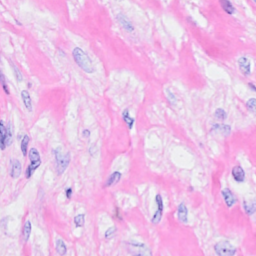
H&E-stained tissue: Breast